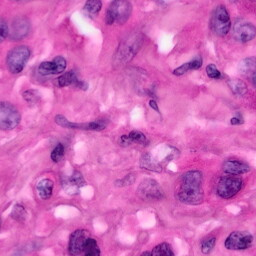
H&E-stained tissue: Pancreatic